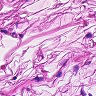
Metastatic tissue present: no